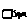
Label: square